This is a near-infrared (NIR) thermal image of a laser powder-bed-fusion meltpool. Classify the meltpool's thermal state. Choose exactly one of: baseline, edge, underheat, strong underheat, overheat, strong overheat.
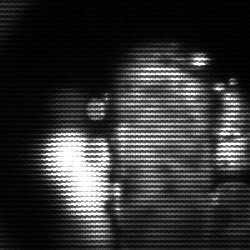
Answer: strong underheat